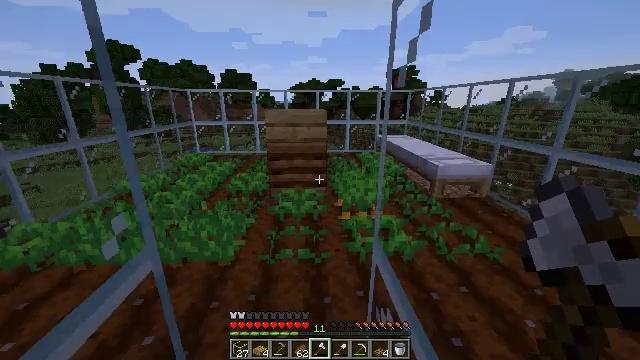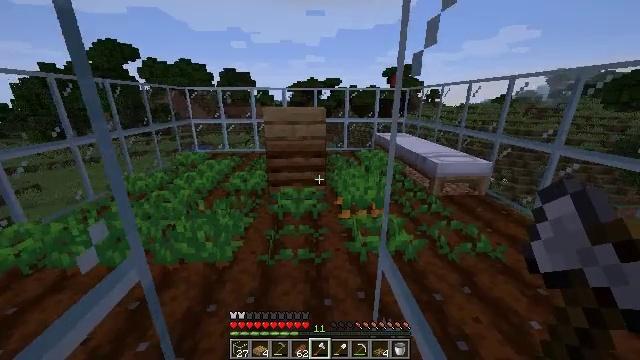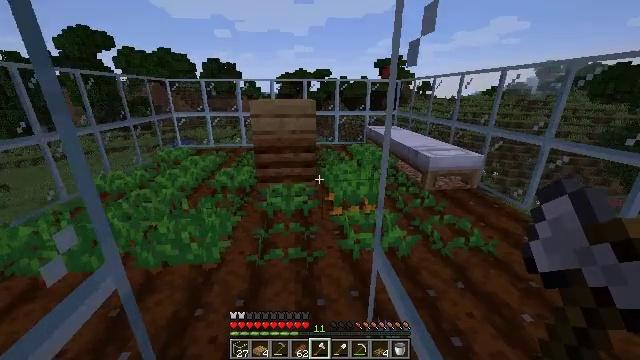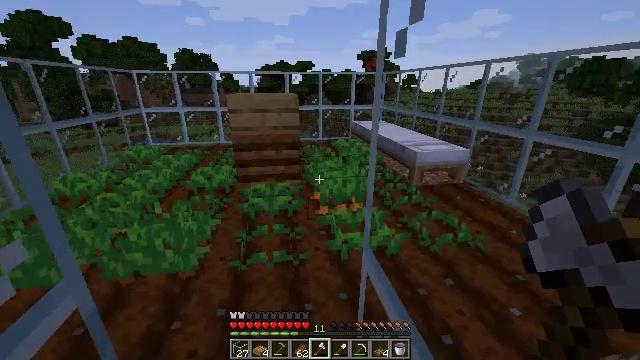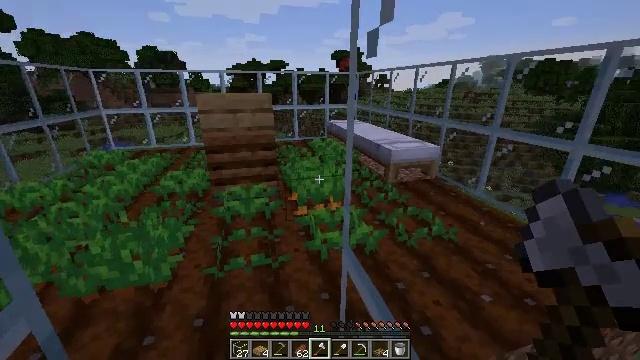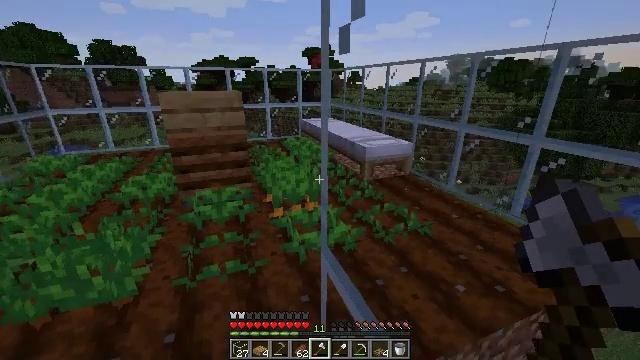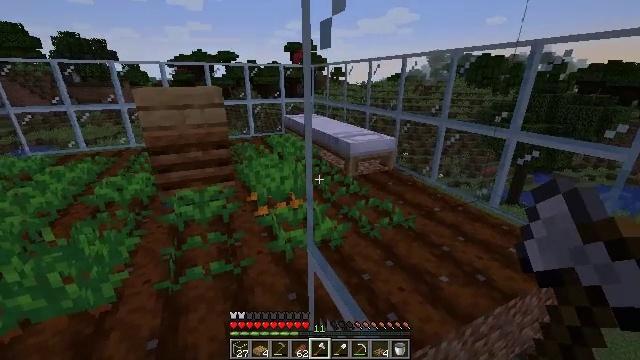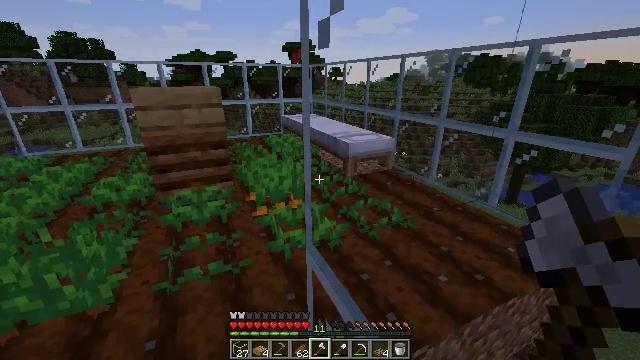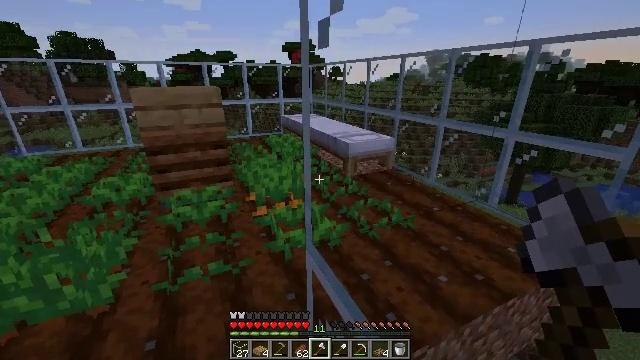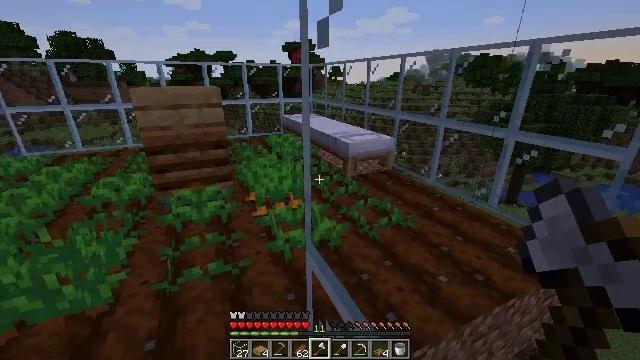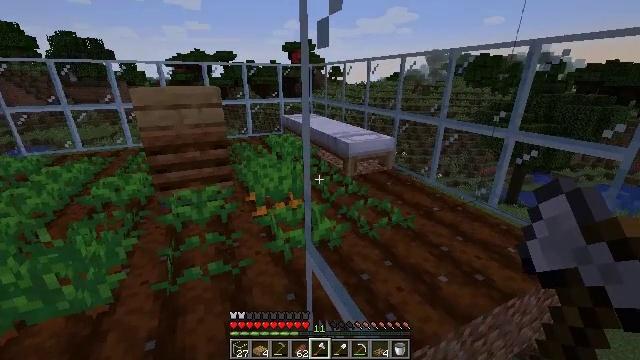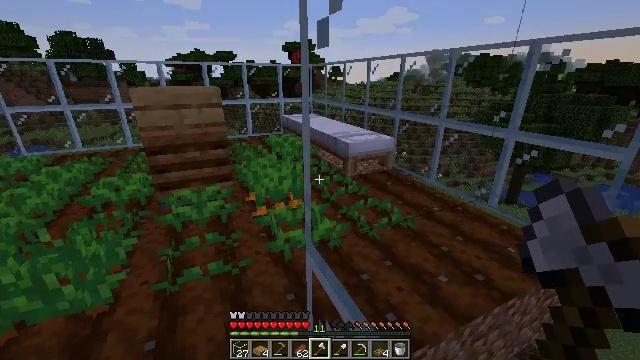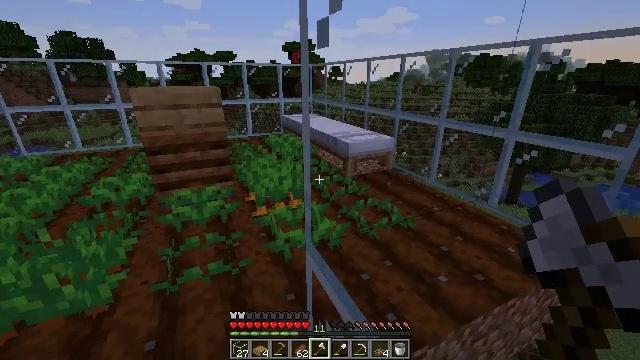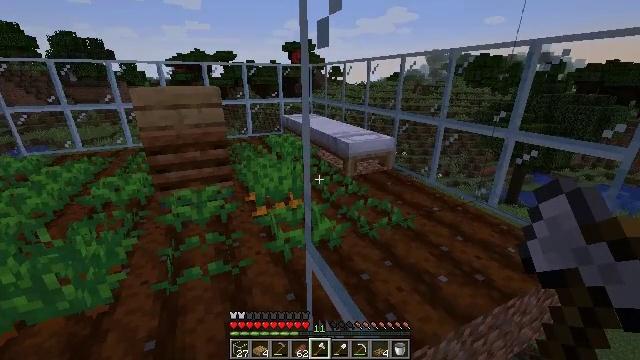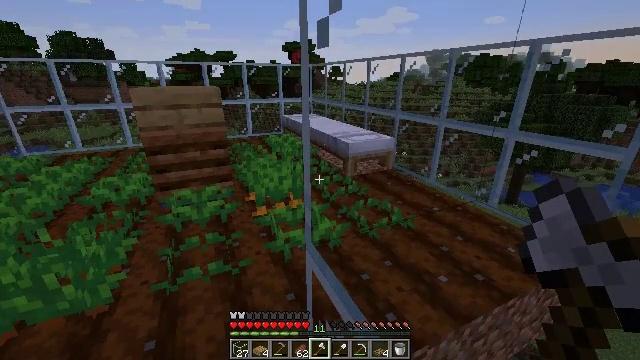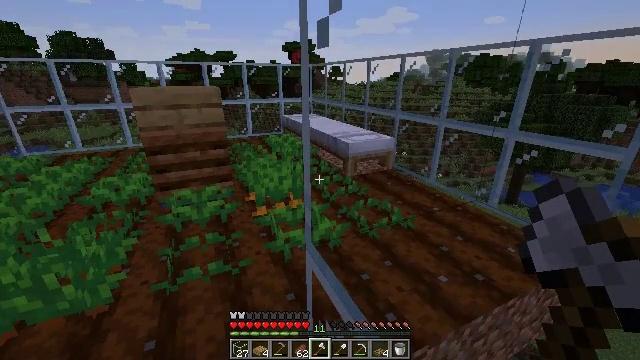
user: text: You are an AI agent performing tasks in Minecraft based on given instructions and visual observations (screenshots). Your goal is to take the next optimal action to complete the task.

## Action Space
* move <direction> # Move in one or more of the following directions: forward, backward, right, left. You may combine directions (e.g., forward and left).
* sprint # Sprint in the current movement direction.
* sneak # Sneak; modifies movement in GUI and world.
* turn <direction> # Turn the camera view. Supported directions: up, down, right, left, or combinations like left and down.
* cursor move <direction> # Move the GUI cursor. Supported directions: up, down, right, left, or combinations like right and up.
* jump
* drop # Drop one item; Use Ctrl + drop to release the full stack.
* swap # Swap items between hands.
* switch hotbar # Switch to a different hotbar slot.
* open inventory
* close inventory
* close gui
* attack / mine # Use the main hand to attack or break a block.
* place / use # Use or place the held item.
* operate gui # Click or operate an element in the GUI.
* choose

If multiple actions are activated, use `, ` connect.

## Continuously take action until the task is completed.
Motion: motion action
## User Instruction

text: Collect carrots by breaking the crop.
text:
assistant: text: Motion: no_op
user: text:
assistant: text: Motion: turn right and down
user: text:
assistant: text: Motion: turn right
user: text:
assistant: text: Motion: turn right
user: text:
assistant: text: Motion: turn right
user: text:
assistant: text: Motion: turn right
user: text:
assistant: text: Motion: no_op
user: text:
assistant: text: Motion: no_op
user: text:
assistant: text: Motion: no_op
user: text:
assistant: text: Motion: no_op
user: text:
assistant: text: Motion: no_op
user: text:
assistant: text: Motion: no_op
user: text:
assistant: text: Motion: no_op
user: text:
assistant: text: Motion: no_op
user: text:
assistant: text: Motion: no_op
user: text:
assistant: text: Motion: no_op
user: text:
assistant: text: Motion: turn left
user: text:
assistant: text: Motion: no_op
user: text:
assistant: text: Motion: no_op
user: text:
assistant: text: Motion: no_op
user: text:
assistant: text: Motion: no_op
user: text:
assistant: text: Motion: no_op
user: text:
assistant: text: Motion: no_op
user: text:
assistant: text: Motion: no_op
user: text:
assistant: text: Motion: no_op
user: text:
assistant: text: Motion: no_op
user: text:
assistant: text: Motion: no_op
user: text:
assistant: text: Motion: turn left
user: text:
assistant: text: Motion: turn left
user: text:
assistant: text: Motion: no_op